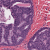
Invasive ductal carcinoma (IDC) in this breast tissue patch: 0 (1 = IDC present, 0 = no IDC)